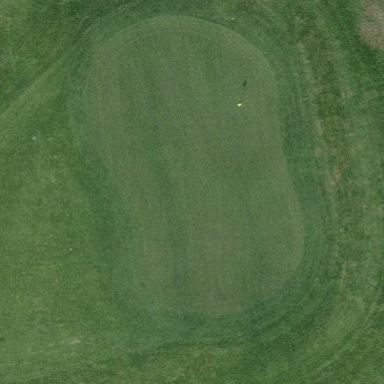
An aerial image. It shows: Golf green.